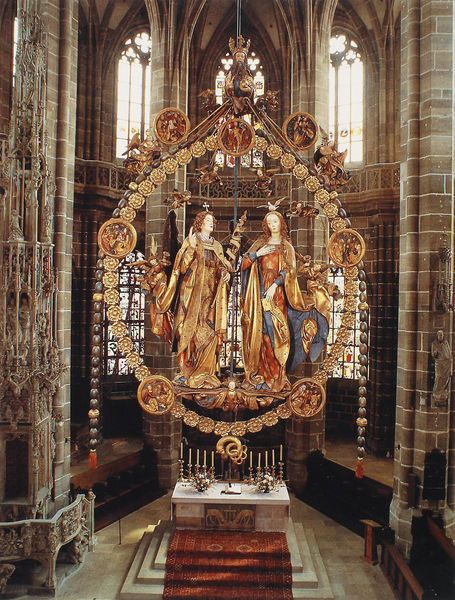
Titel: Englischer Gruß
Künstler: Veit Stoß
Standort: Nürnberg, St. Lorenz (EU - D - B)
Schlagwörter: blau, braun, fenster, säulen, rot, teppich, taube, kirche, gewand, gold, paar, gotik, rund, engel, farbig, kerzen, leuchter, stufen, foto, kreuz, kranz, altar, hochaltar, hängend, dienste, kanzel, apsis, stoß, maria, rosenkranz, verkündigung, heiliger geist, reetabel, nünberg